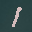
Label: 1